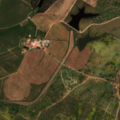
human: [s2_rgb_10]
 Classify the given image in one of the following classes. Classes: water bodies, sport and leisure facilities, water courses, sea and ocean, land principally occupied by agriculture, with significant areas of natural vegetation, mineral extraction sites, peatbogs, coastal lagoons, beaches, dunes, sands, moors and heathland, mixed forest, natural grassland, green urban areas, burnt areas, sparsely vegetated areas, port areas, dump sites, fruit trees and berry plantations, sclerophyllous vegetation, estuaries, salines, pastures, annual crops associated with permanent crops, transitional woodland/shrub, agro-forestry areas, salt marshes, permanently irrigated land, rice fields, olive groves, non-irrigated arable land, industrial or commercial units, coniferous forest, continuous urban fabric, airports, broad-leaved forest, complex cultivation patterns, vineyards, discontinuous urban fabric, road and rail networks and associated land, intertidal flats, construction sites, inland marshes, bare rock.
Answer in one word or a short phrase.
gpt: non-irrigated arable land, olive groves, agro-forestry areas, broad-leaved forest